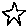
Label: star